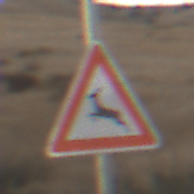
Verkehrszeichen: WildwechselRechts
Umgebung: Outdoor, RoadRail
Tageszeit: SunriseSunset
Wetter: PartlyCloudy
Licht: Natural
Jahreszeit: NotSpecified
Kontrast: LowContrast